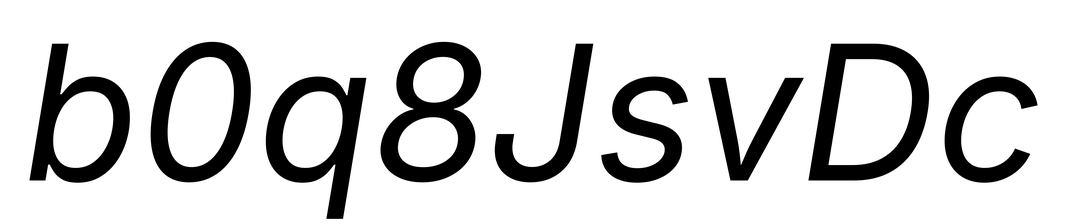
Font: Inter-Italic_Italic